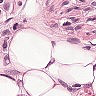
Metastatic tissue present: yes